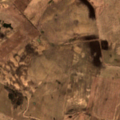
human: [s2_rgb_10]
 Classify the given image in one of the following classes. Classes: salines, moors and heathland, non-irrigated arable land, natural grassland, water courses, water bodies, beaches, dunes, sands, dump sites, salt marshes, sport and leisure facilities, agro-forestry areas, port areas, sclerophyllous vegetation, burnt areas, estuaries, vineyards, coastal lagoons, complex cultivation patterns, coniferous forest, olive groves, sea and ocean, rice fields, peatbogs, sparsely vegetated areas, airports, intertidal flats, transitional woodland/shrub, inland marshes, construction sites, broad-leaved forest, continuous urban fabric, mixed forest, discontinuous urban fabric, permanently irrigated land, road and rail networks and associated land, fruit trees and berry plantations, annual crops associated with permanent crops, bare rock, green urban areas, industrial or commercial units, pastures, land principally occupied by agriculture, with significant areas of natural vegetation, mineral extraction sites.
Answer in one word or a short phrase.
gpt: non-irrigated arable land, pastures, land principally occupied by agriculture, with significant areas of natural vegetation